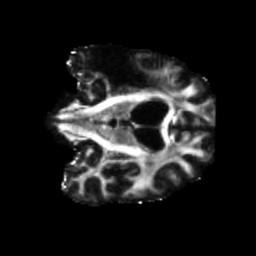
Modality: FA
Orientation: coronal
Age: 71
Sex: male
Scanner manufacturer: siemens
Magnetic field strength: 3 T
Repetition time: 5.47 s
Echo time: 0.0854 s